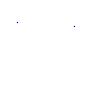
Particle: pion